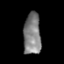
Tissue: prostate
Cell type: Fibroblasts
Senescence score: 0.6961
Nuclear area (px): 712
Mean DAPI intensity: 127.015